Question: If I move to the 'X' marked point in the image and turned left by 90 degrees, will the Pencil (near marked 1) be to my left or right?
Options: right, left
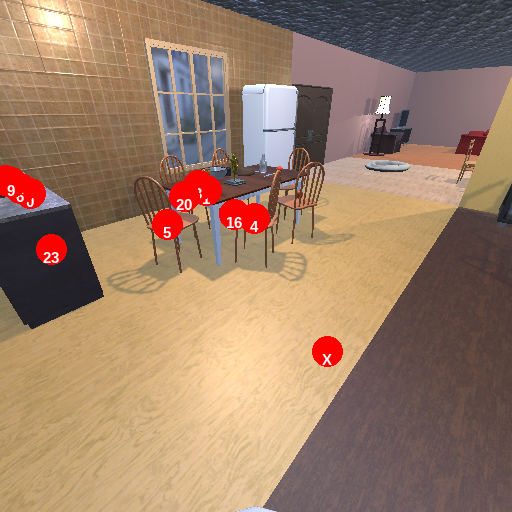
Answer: right